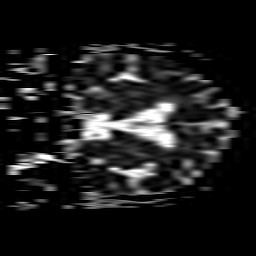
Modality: ADC
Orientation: coronal
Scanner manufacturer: philips
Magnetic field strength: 1.5 T
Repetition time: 3.431 s
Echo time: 0.06241 s